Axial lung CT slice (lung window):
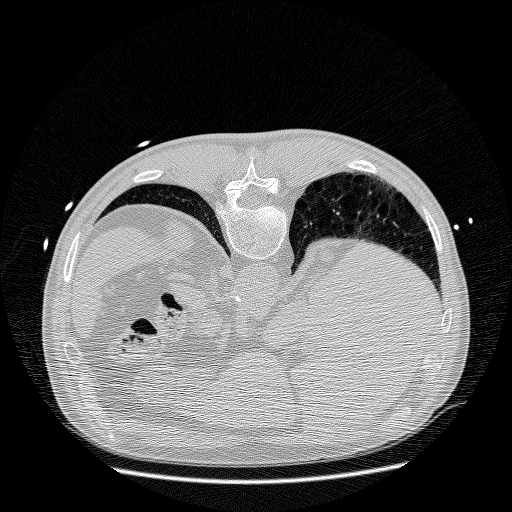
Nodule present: no